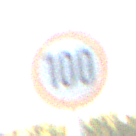
Verkehrszeichen: Geschwindigkeit100
Umgebung: Outdoor, RoadRail
Tageszeit: SunriseSunset
Wetter: Clear
Licht: Natural
Jahreszeit: NotSpecified
Kontrast: HighContrast